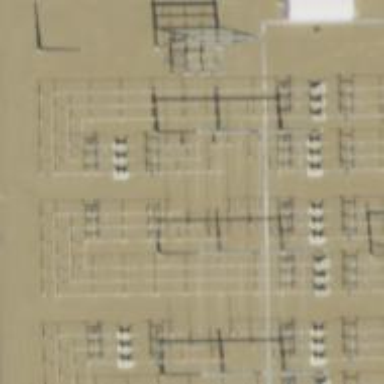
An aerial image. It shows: Switch for power supply.